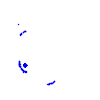
Particle: electron